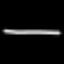
Label: line